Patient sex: F
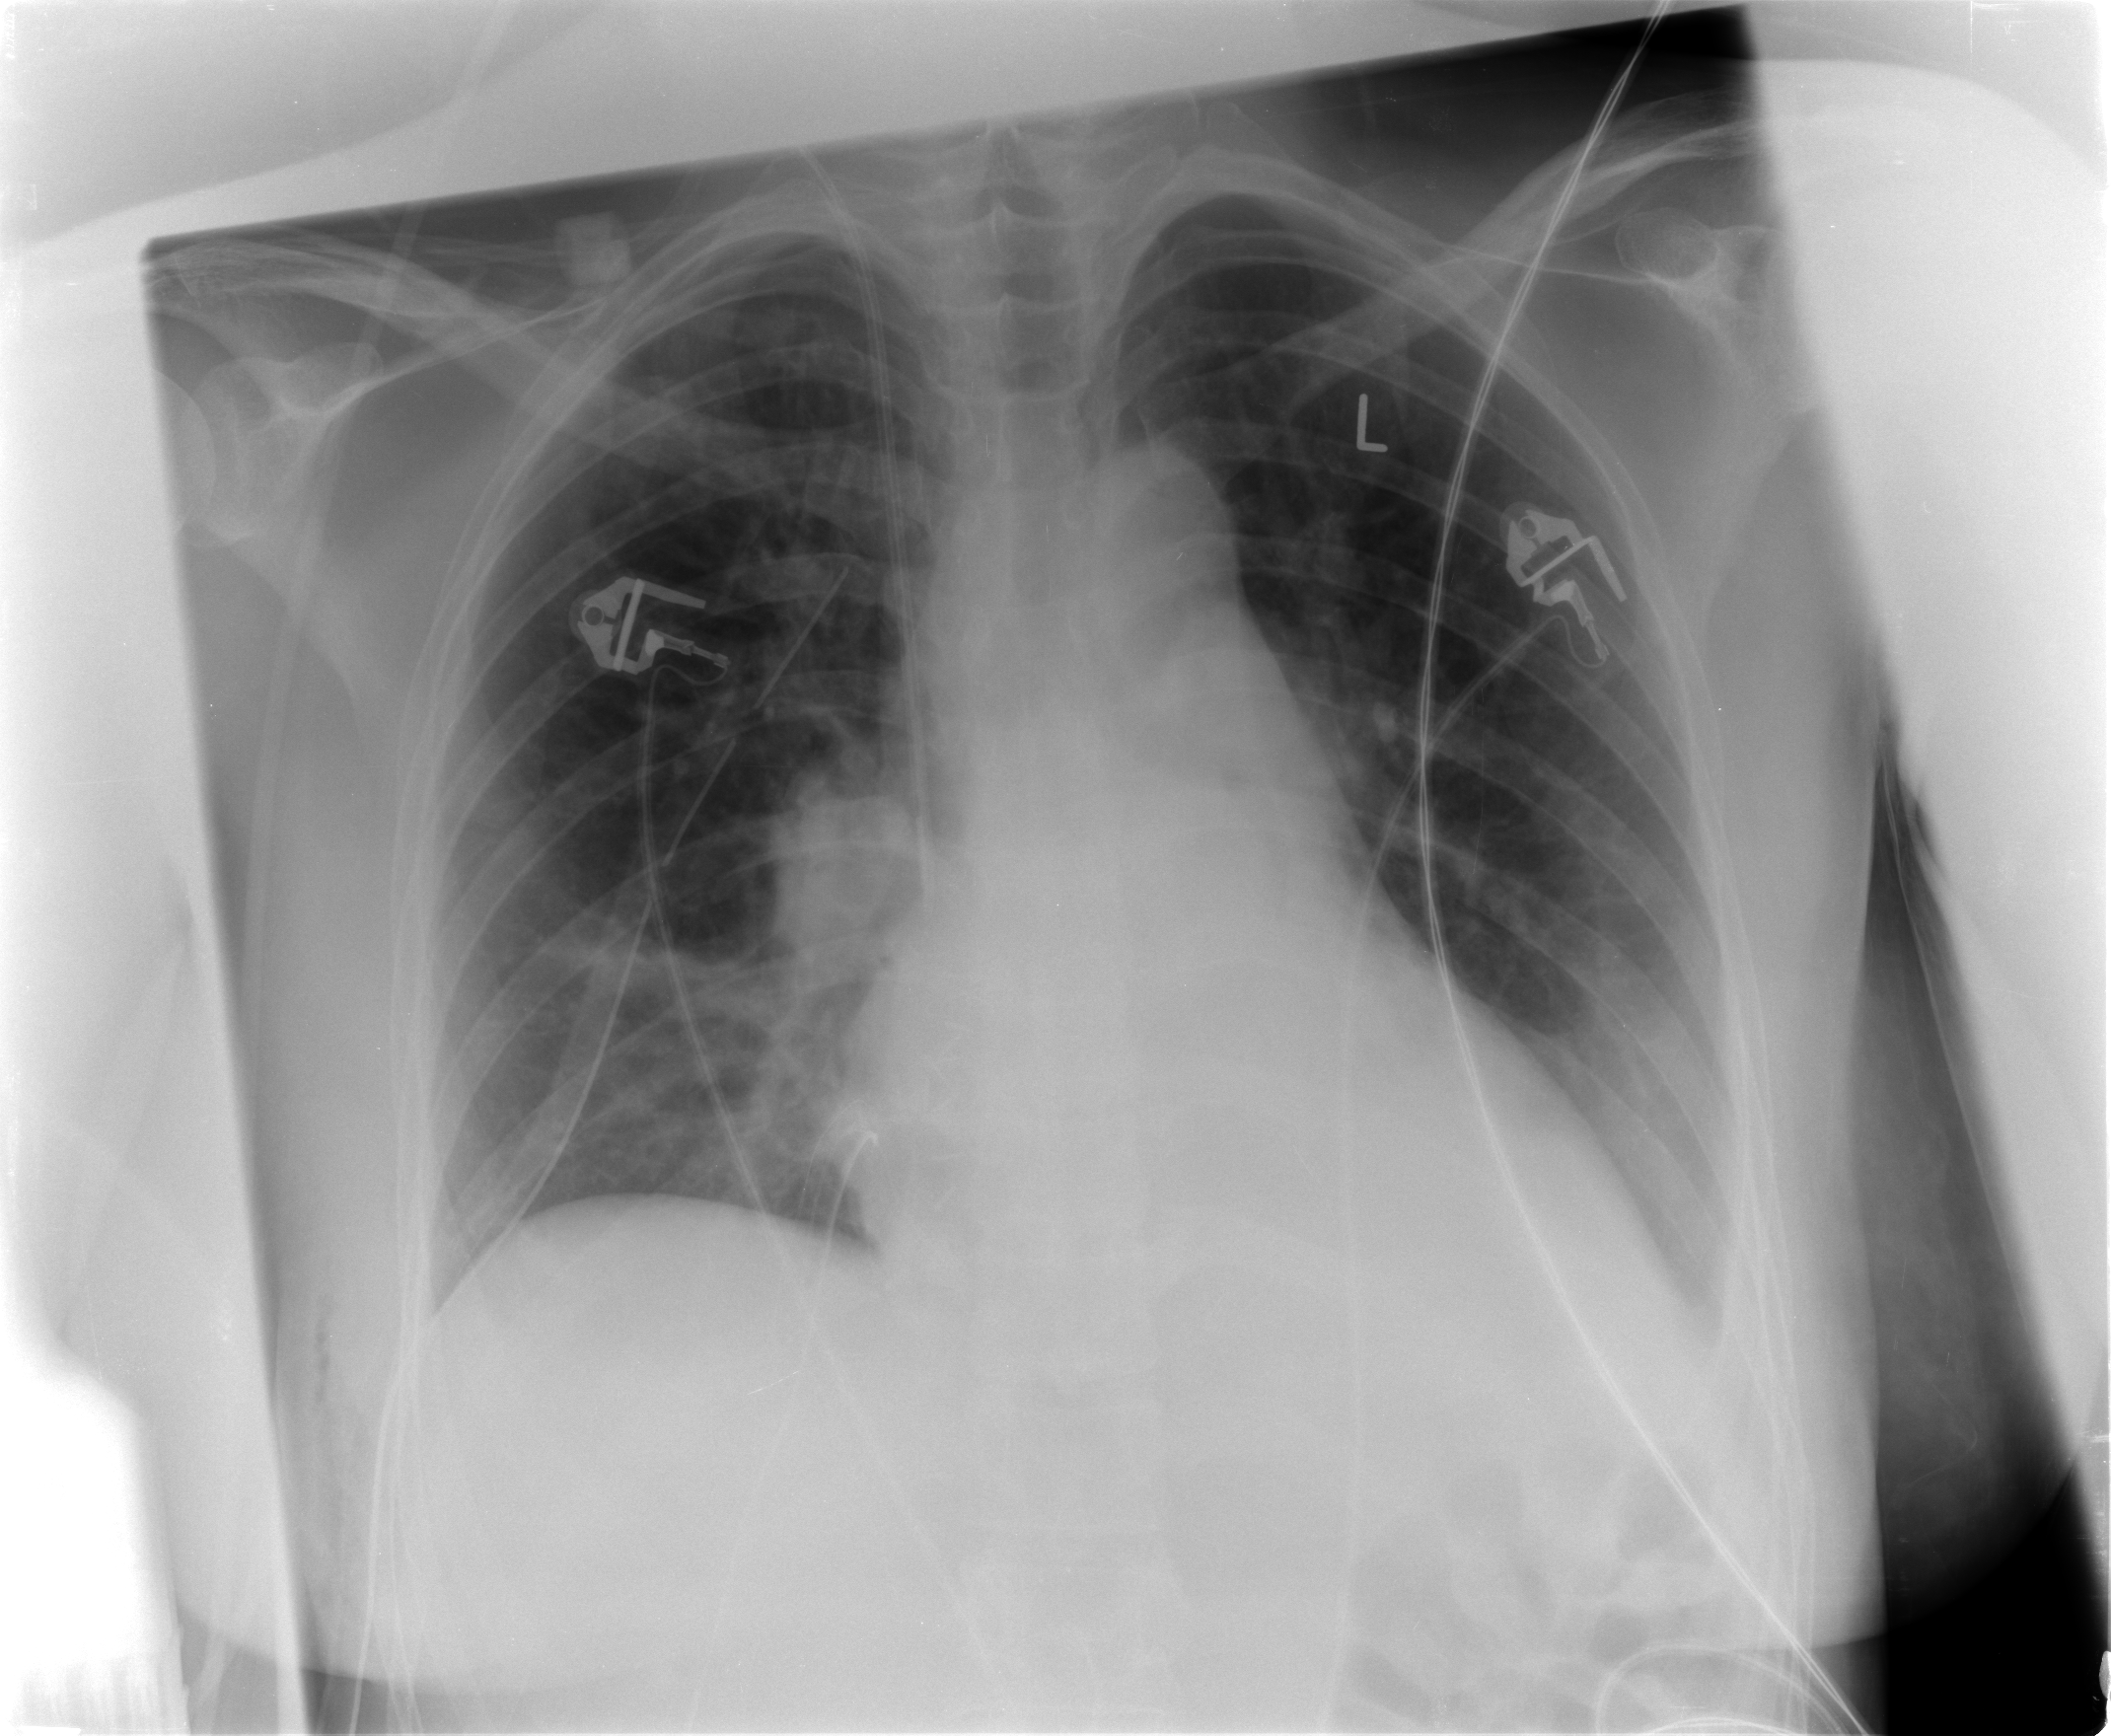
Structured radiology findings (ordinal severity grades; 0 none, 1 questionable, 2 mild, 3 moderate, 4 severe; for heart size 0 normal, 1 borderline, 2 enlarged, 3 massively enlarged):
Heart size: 1
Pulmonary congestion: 2
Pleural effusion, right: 0
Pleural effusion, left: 1
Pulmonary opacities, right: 1
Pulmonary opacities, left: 0
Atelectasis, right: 2
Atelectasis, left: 1